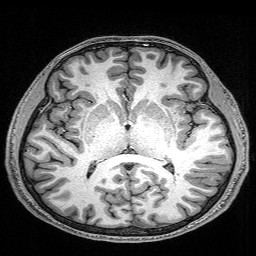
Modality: T1w
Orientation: coronal